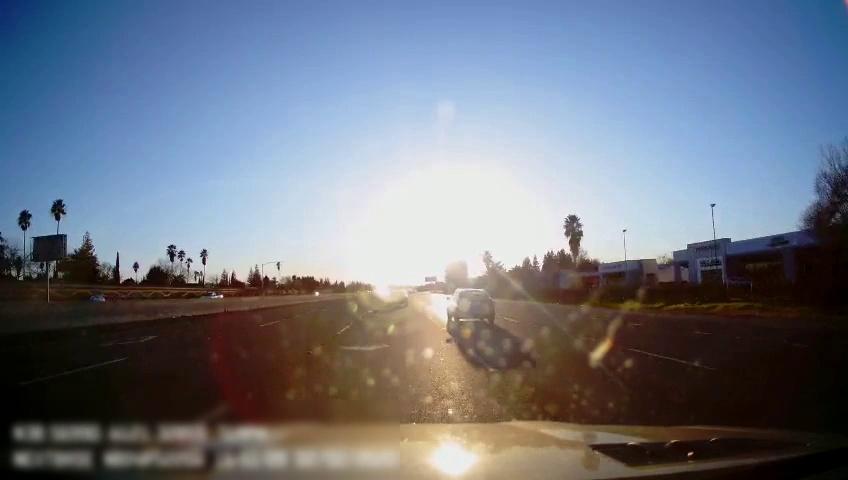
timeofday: Day
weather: Sunny
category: Drivable Space
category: Vehicles | Car
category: Vehicles | Truck
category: Vehicles | Car
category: Vehicles | Car
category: Lanes | Alternate Lane
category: Lanes | Current Lane
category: Lanes | Current Lane
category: Lanes | Alternate Lane
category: Lanes | Alternate Lane
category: Traffic | Signs